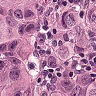
Metastatic tissue present: yes